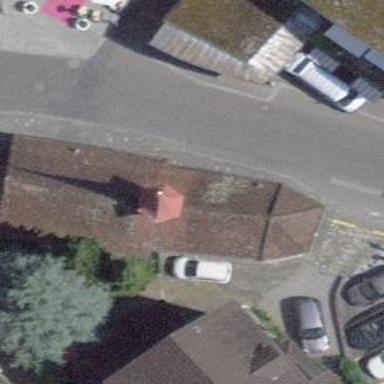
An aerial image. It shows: Building with gabled roof oriented along its length. The building part has white color.